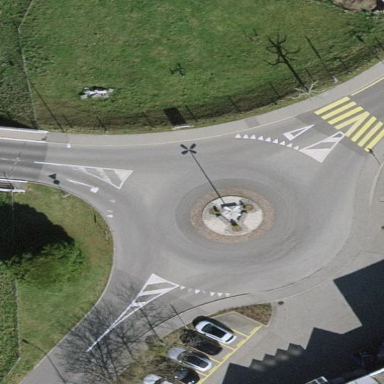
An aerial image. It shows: Tertiary road leading to roundabout junction.